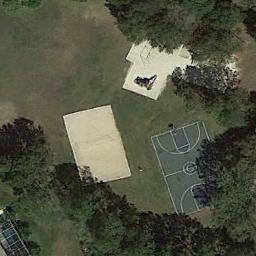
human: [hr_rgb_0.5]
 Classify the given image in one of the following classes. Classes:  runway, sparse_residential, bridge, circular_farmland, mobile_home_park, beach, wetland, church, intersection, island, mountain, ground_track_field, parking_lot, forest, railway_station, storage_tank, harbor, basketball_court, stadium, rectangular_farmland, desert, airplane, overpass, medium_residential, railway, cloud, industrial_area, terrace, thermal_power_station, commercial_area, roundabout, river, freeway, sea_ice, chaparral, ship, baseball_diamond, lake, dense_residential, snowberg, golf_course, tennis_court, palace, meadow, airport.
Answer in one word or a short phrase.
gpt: basketball_court